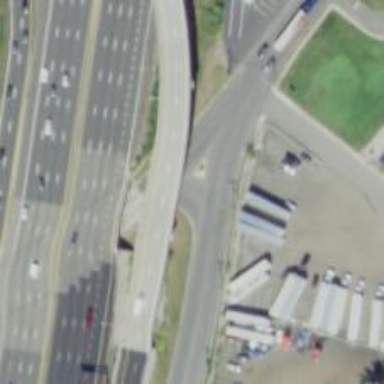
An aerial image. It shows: Tertiary link road.